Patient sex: F
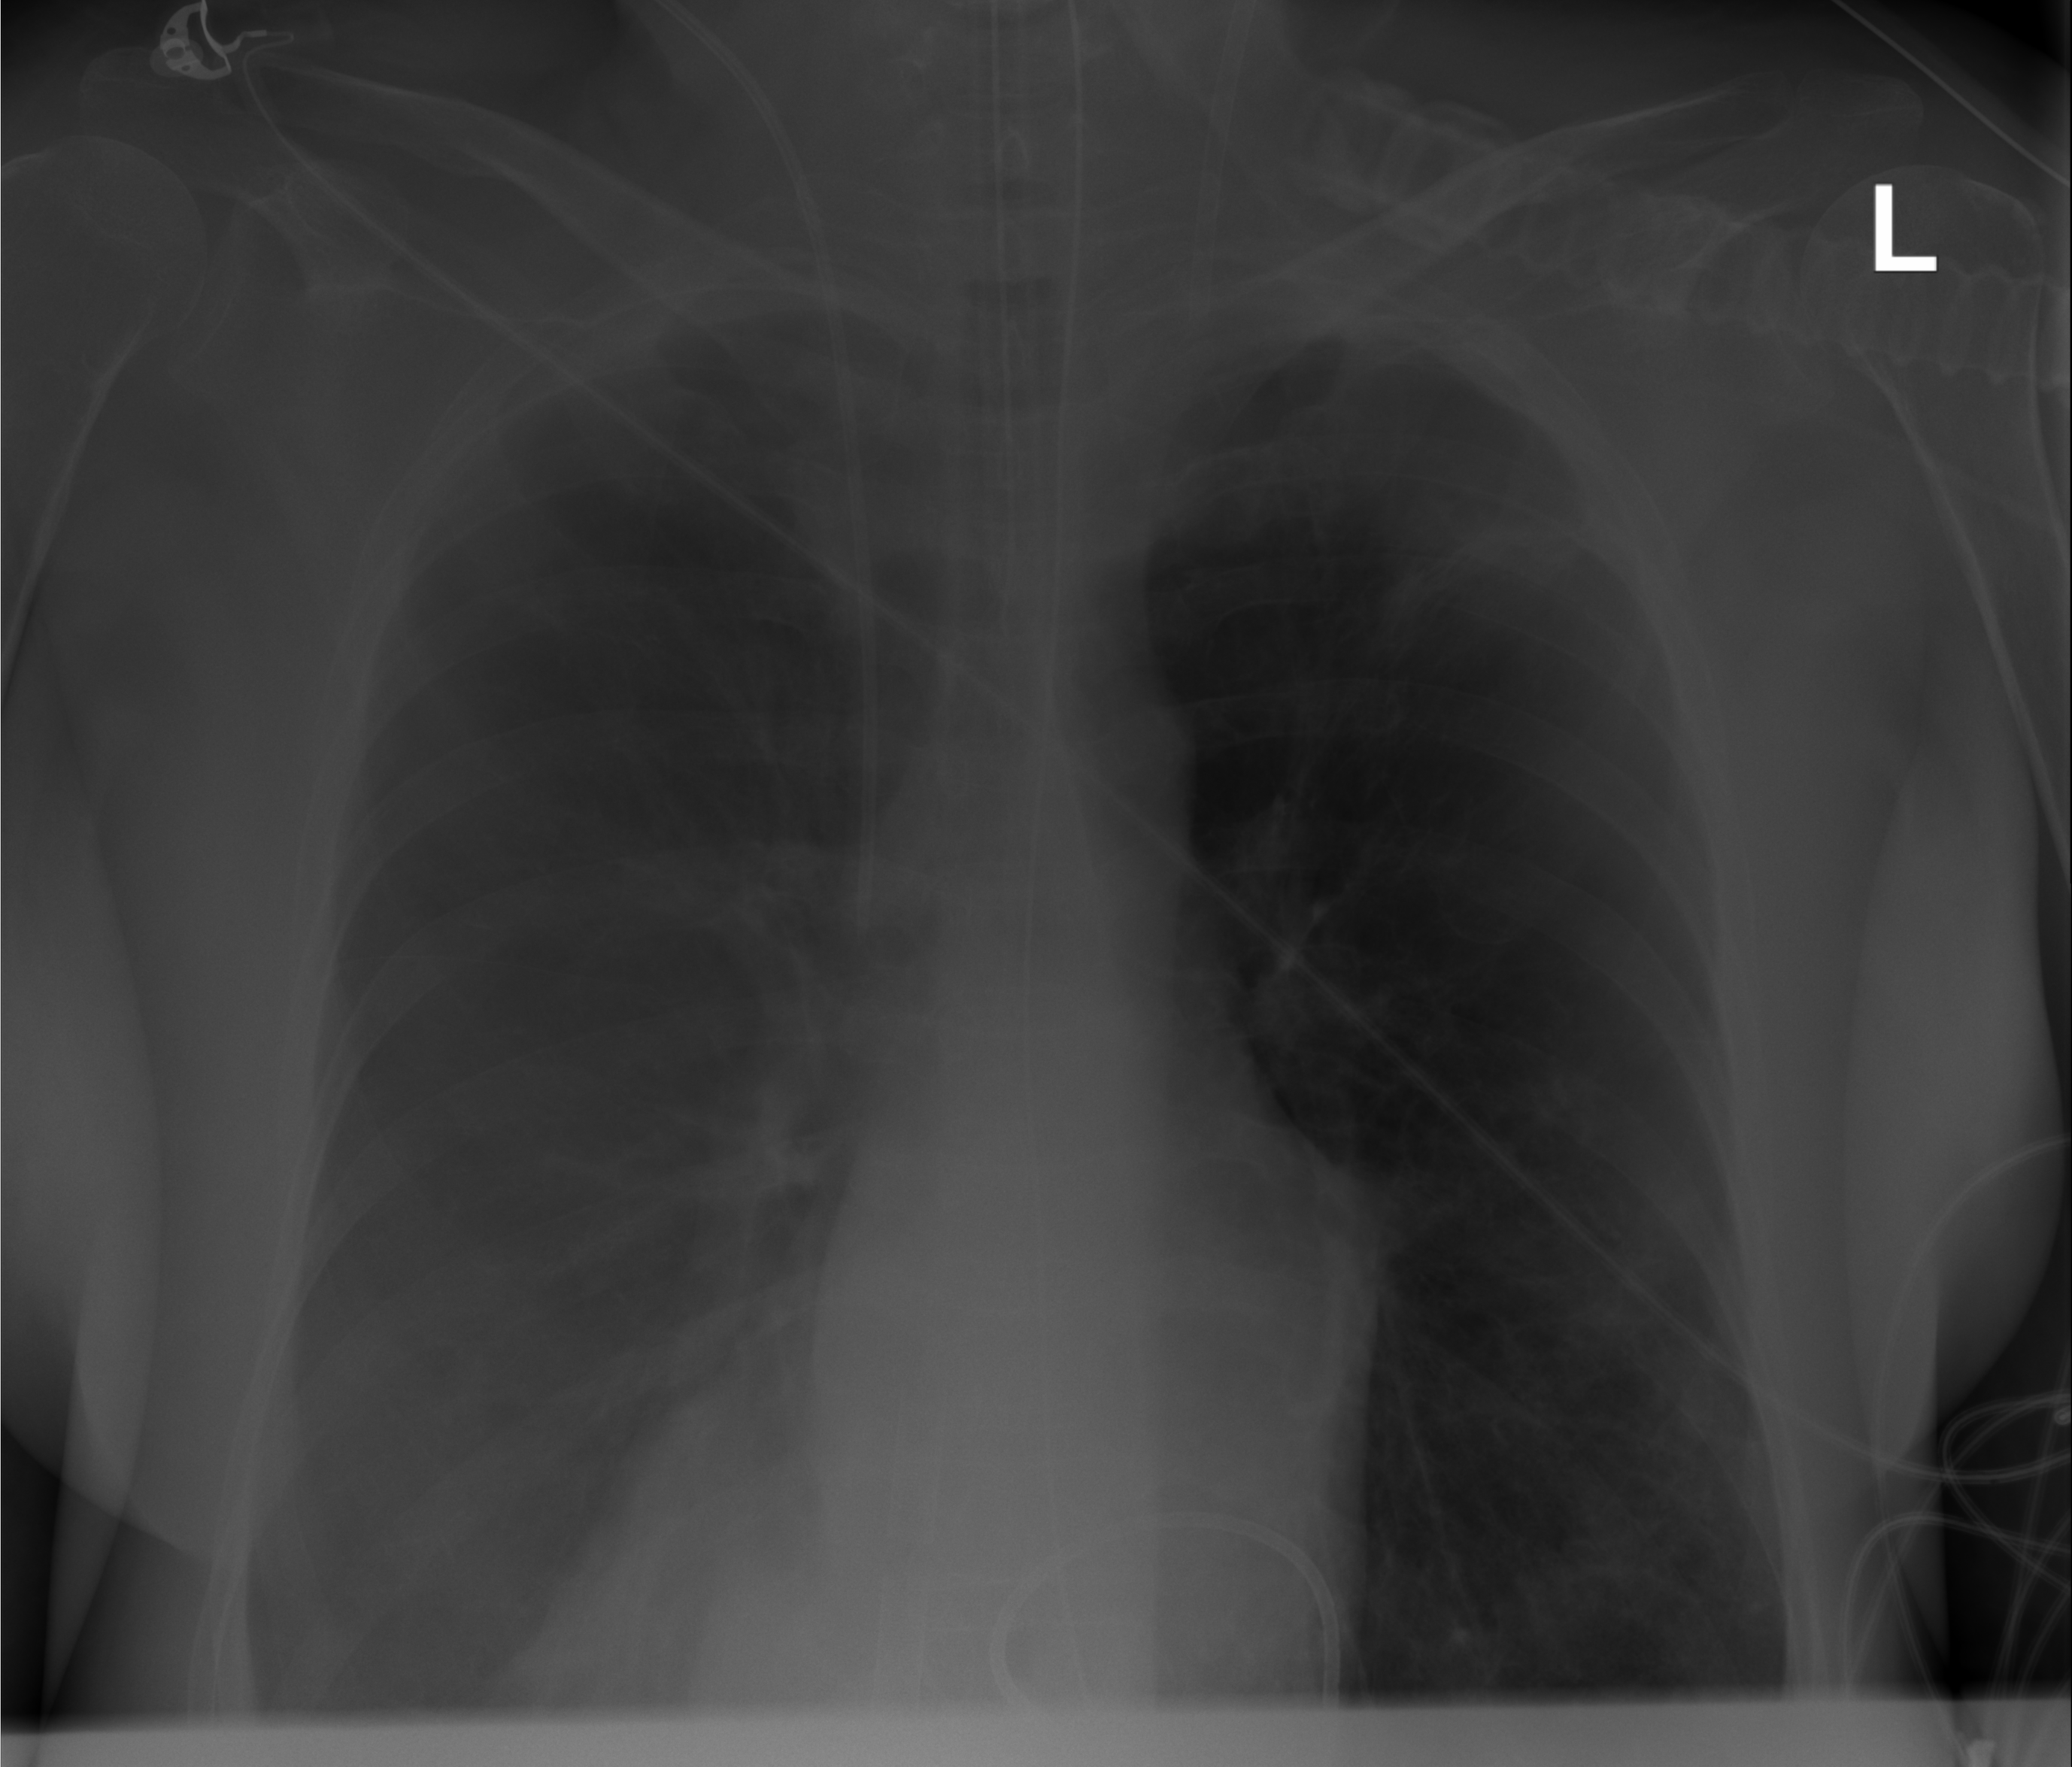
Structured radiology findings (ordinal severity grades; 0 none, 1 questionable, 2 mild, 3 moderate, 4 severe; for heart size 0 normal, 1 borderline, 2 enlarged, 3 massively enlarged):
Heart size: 0
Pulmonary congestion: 0
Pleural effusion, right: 3
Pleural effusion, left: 0
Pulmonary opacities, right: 0
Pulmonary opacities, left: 0
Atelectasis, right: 0
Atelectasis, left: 0